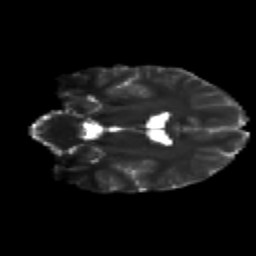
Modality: T2w
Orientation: coronal
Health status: healthy
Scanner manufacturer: siemens
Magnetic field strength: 3 T
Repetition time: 12 s
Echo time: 0.092 s